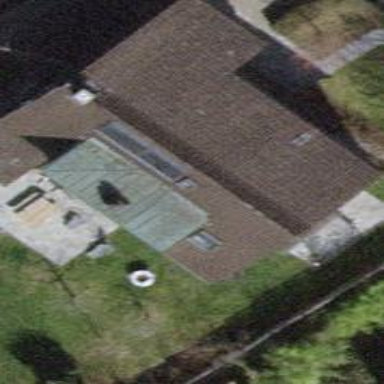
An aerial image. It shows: Building with tile roof.